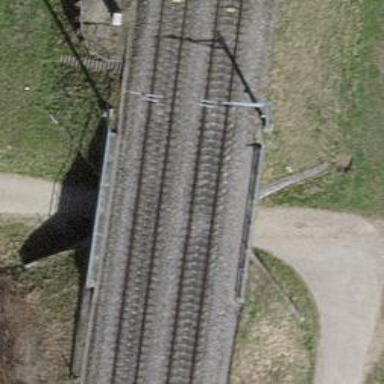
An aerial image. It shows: Railway bridge with electrified tracks and single contact line.